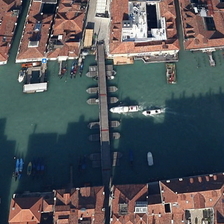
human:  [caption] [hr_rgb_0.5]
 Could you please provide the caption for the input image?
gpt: the bridge joins the banks with many european style buildings with red roofs .

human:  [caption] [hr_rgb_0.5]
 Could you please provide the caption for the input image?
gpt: the bridge connects two ports and red blocks .

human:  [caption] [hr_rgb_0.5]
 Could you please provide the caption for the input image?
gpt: two yachts is going to cross a raft bridge which connects the houses along the river with parked boats .

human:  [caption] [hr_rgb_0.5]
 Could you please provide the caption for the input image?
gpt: the raft bridge connecting the residential areas on both banks spans the river with boats on it .

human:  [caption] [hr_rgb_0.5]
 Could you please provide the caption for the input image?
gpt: some red buildings are in two sides of a river with a bridge over it and several boats in it .